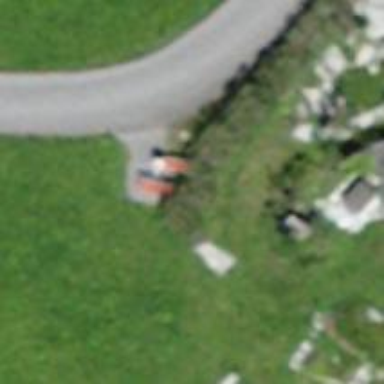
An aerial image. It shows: Red bench.